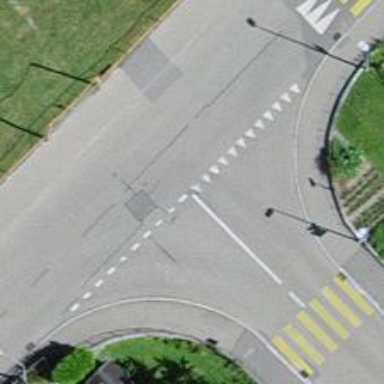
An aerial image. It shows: Road with "give way" sign.